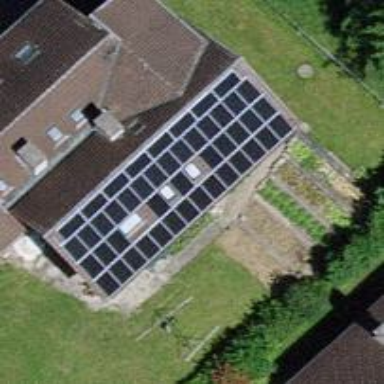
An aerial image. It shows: Solar power generator with photovoltaic panels.